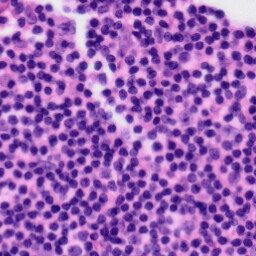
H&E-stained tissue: Tonsil